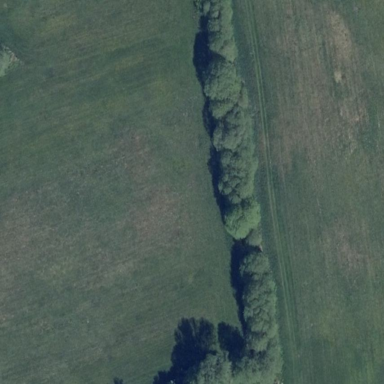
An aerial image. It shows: Deciduous broadleaved woodland.